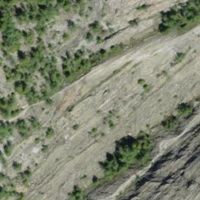
EUNIS habitat code: 48
Species observed at this site:
Vanessa cardui